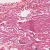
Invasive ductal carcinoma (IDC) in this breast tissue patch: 0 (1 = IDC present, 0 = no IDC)